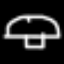
Label: mushroom